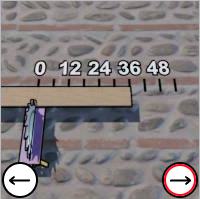
Task: length
Answer: 36
First scale value: 12.0